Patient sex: M
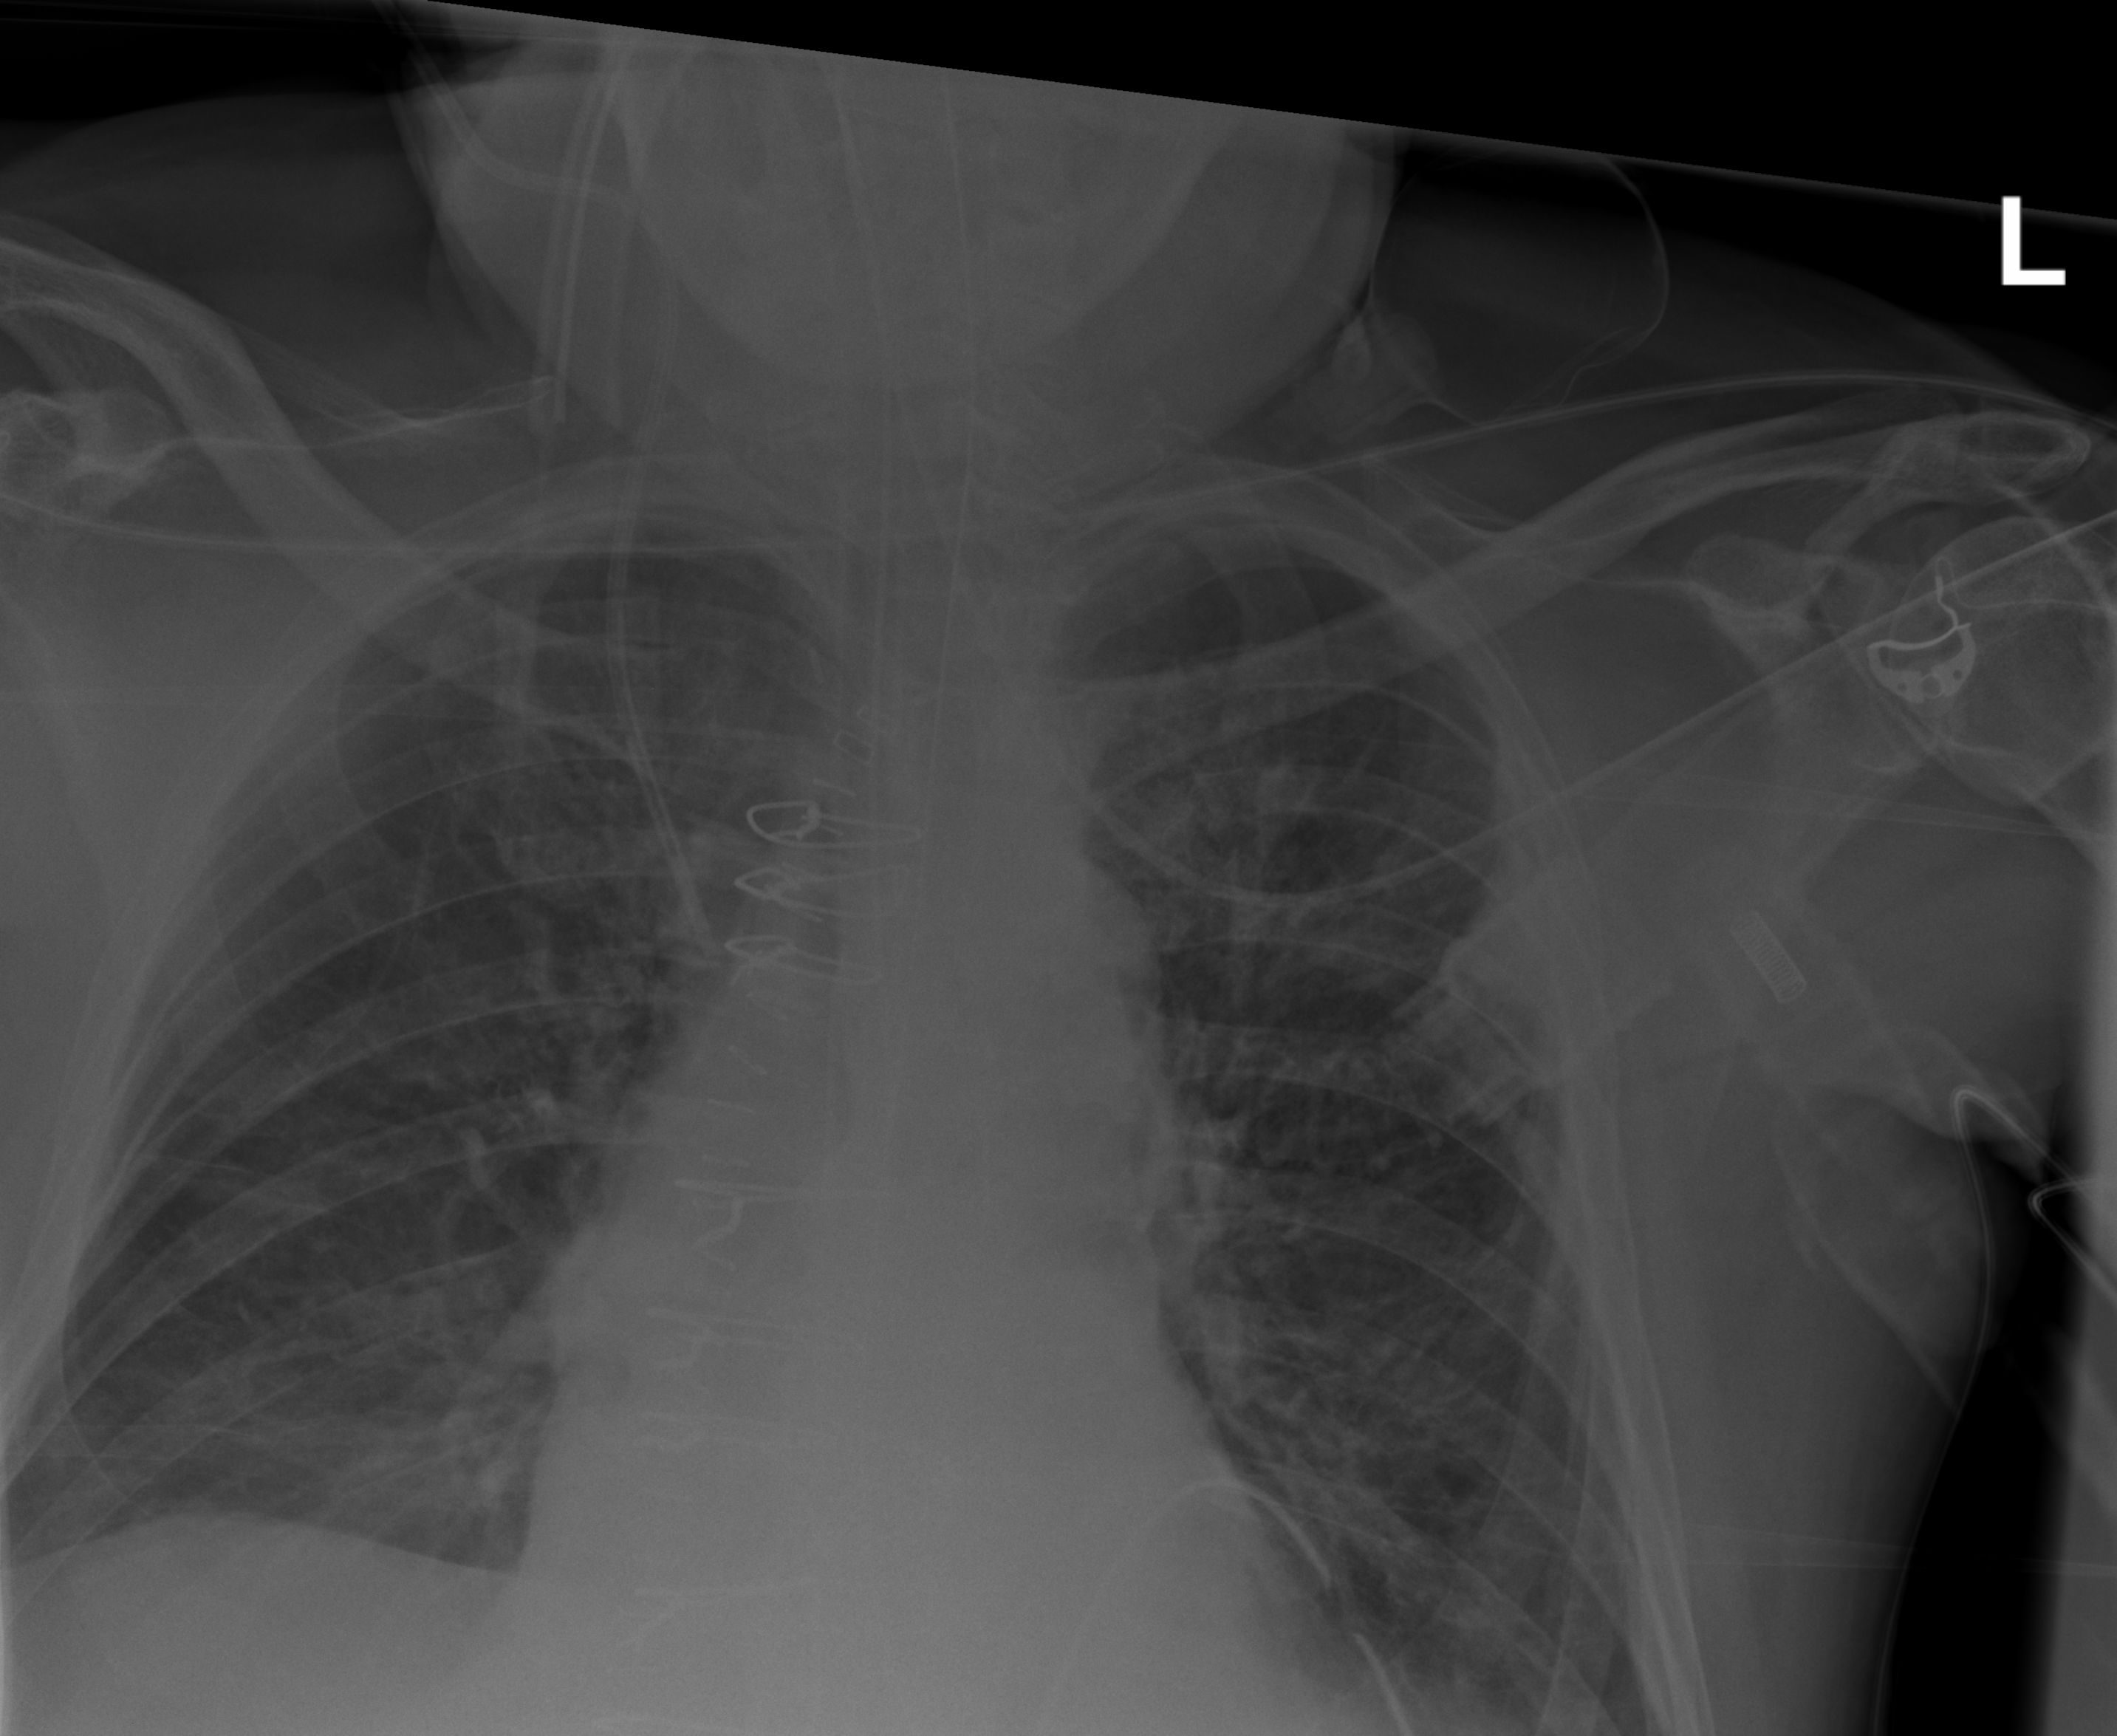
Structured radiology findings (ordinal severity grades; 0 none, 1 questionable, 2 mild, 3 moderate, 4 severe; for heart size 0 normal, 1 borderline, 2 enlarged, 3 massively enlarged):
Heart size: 1
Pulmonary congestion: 2
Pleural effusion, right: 0
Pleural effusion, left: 2
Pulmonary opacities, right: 2
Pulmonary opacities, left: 2
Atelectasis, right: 2
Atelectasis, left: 2